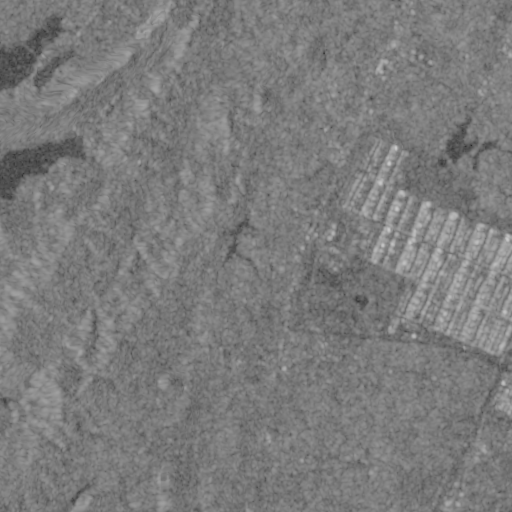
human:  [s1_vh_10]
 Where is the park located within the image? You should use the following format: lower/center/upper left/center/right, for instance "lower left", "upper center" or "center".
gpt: The park is located in the upper right of the image.
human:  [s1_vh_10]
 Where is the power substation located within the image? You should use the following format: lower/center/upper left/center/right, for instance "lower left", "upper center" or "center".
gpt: The power substation is located in the upper right of the image.
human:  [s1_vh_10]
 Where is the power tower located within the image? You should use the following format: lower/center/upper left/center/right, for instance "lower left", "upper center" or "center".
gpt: The power tower is located in the upper right of the image.
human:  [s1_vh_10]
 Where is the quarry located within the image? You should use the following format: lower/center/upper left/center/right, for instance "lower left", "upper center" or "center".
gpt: The quarry is located in the lower right of the image.
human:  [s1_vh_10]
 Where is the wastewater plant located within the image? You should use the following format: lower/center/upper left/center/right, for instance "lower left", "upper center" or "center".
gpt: The wastewater plant is located in the center right of the image.
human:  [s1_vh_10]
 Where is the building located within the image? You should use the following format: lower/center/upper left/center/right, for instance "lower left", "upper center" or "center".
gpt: There is no building in the image.

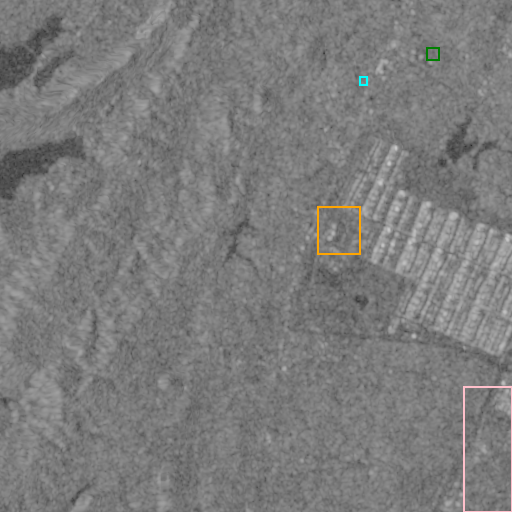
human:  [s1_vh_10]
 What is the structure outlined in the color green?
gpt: The structure outlined in green is a park.
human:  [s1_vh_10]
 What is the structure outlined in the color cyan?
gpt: The structure outlined in cyan is a power substation.
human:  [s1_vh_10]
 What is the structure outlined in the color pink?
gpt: The structure outlined in pink is a quarry.
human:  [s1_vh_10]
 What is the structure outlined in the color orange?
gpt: The structure outlined in orange is a wastewater plant.
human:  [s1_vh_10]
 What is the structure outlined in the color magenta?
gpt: There is no magenta outline.